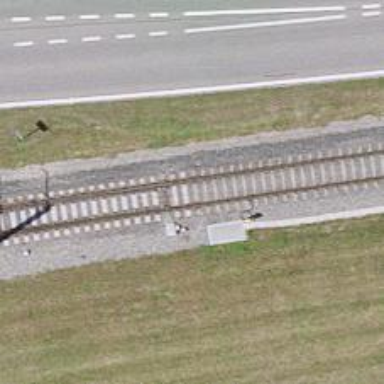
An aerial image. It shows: Railway switch.